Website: apple
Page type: billing-address
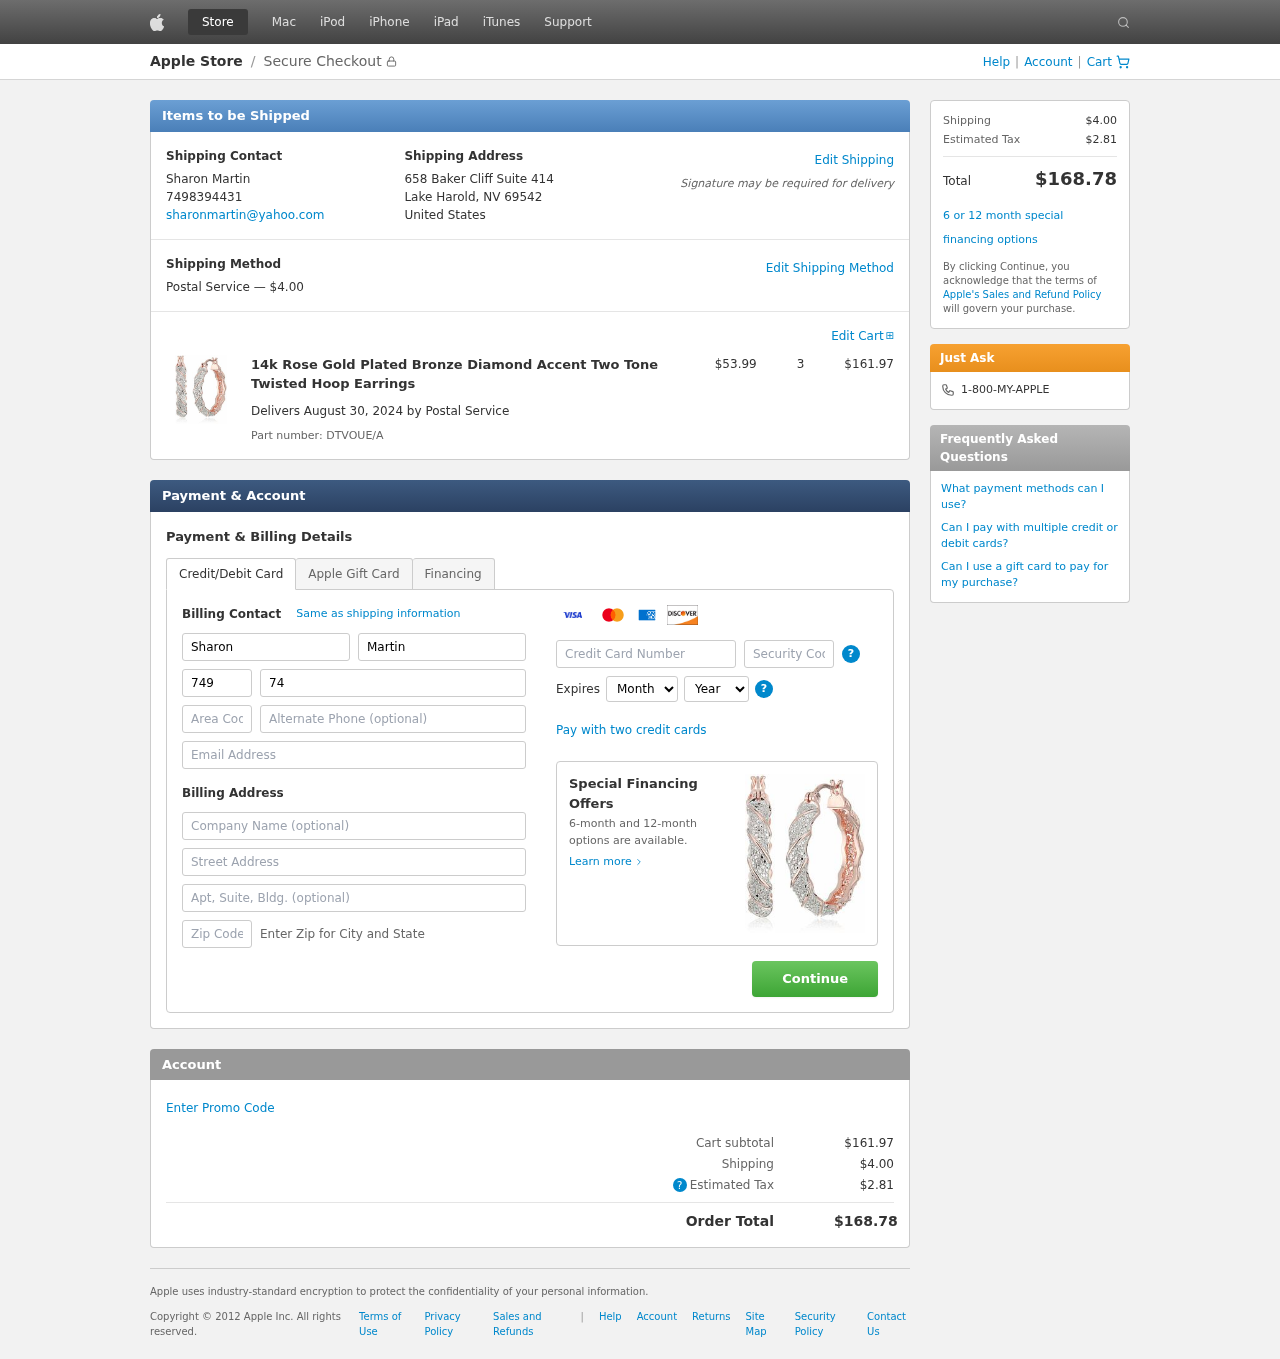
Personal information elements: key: PII_CARD_CVV
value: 909
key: PII_CARD_EXPIRY_MONTH
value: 09
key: PII_CARD_EXPIRY_YEAR
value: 28
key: PII_CARD_NUMBER
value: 2592 5580 9408 8389
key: PII_CITY_STATE_ZIP
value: Lake Harold, NV 69542
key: PII_COMPANY
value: Waller, Gross and Brown
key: PII_COUNTRY
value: United States
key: PII_EMAIL
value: sharonmartin@yahoo.com
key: PII_FIRSTNAME
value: Sharon
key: PII_FULLNAME
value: Sharon Martin
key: PII_LASTNAME
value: Martin
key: PII_PHONE
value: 7498394431
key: PII_PHONE_AREA
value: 749
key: PII_STREET
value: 658 Baker Cliff Suite 414
Product elements: key: PRODUCT1_NAME
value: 14k Rose Gold Plated Bronze Diamond Accent Two Tone Twisted Hoop Earrings
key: PRODUCT1_PRICE
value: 53.99
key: PRODUCT1_QUANTITY
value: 3
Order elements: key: ORDER_SHIPPING_COST
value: $4.00
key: ORDER_SUBTOTAL
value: $161.97
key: ORDER_DELIVERY_DATE
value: August 30, 2024
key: ORDER_PART_NUMBER
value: DTVOUE/A
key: ORDER_TAX
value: $2.81
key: ORDER_TOTAL
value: $168.78